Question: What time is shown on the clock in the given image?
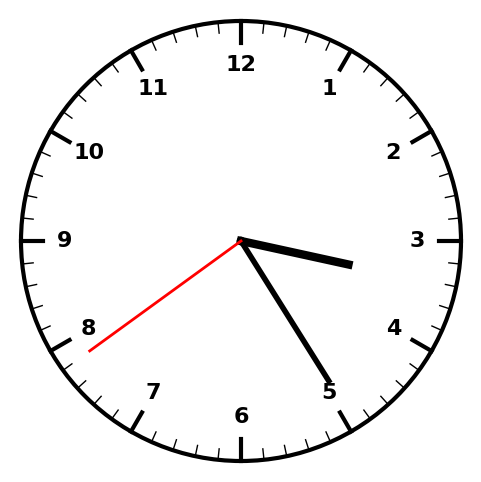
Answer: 03:24:39